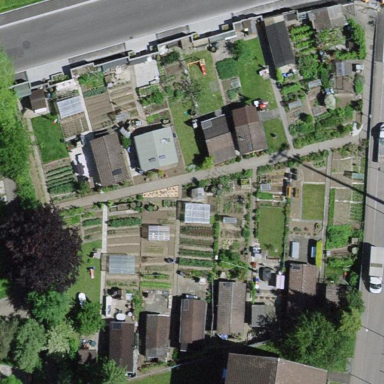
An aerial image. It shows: Area designated for allotments.